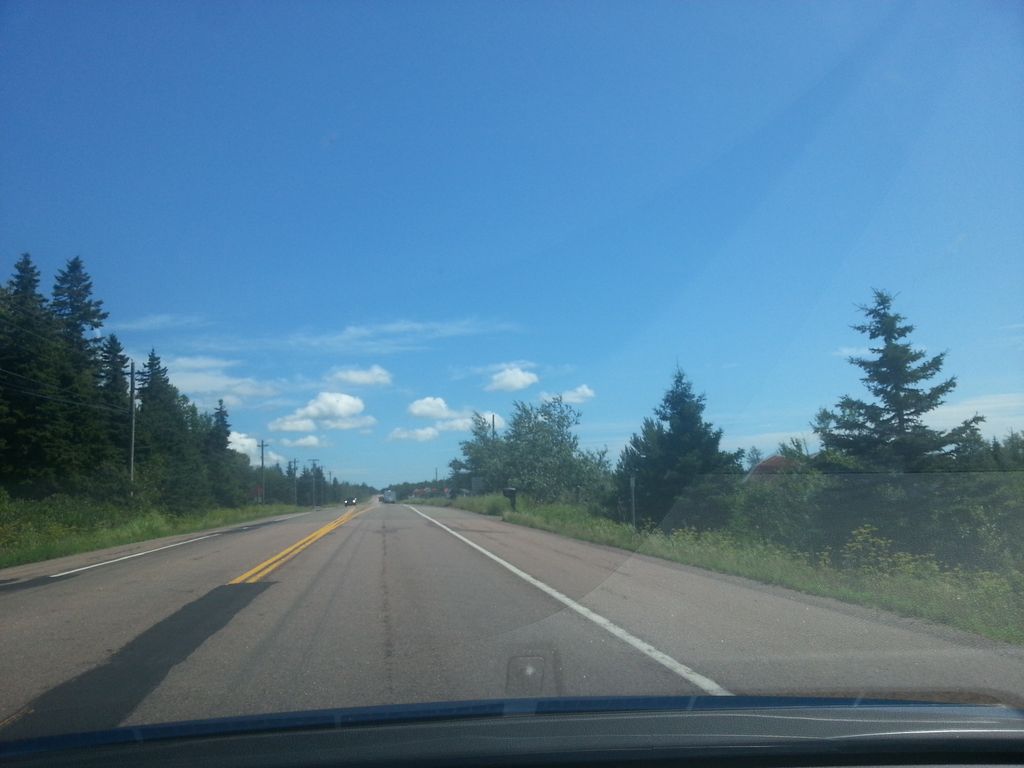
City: charlottetown